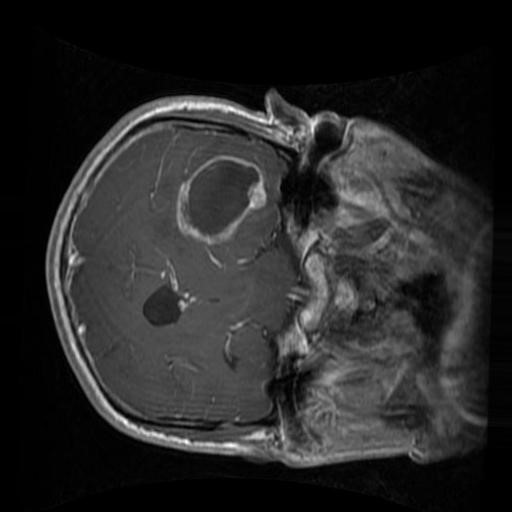
Label: brain_glioma